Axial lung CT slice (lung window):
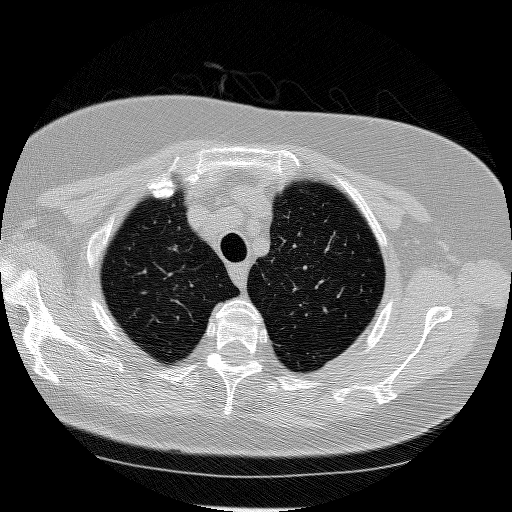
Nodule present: no